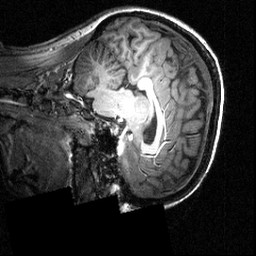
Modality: T1w
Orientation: sagittal
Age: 25
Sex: female
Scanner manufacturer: siemens
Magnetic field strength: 3.951 T
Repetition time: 1.5 s
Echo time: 0.00335 s